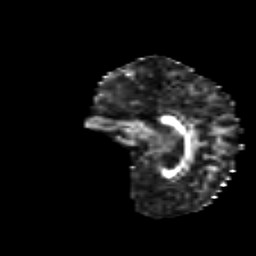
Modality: FA
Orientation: sagittal
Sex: male
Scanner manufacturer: siemens
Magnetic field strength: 3 T
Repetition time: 5 s
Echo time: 0.071 s